Field crop: maize
Growth stage: 2
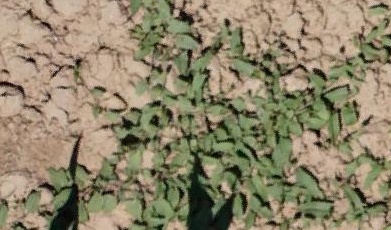
Species: convolvulus